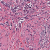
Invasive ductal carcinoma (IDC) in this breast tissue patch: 1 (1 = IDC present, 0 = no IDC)